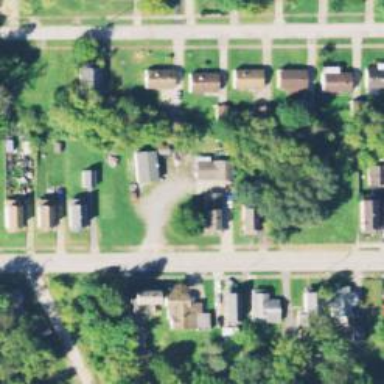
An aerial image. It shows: Neighborhood.